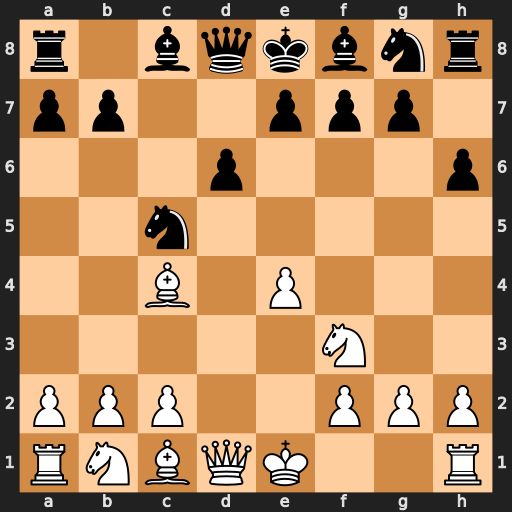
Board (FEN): r1bqkbnr/pp2ppp1/3p3p/2n5/2B1P3/5N2/PPP2PPP/RNBQK2R
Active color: w
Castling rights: KQkq
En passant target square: -
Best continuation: Bxf7+ Kxf7 Ne5+ dxe5 Qxd8